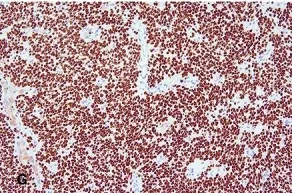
G: A widespread and strong nuclear expression of BCOR was present. X 200).
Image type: pathology (immunostaining)